Interaction volume radius: 5 \u00c5
Interaction volume height: 10 \u00c5
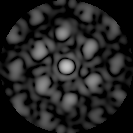
Disorder parameter: 0.4259